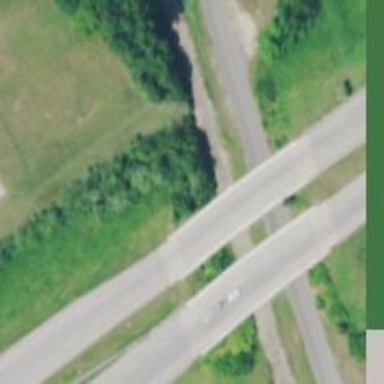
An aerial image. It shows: Bridge crossing over highway trunk expressway.